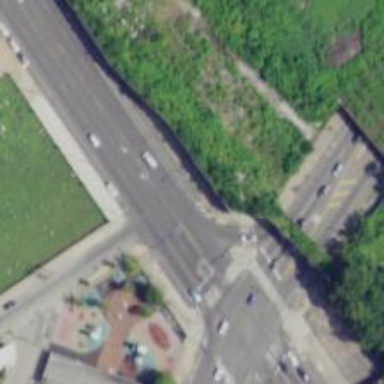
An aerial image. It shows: Footway that serves as traffic island.